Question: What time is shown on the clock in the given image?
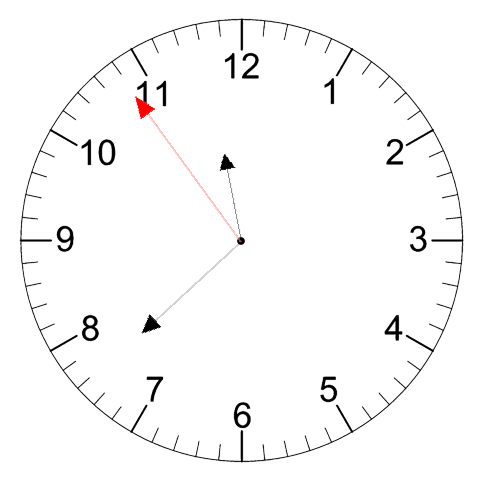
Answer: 11:37:54